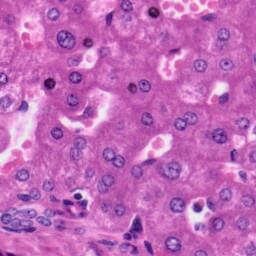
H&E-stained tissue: Liver